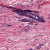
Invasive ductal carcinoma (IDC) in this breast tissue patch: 0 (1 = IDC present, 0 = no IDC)